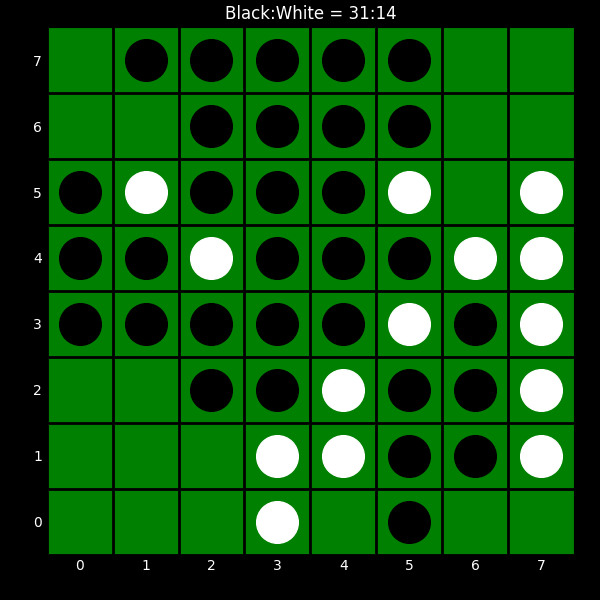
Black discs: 31
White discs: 14